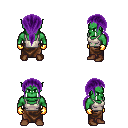
a pixel art fantasy rpg character, male body template, orc, green skin, white pirate shirt, robe skirt, purple ponytail hairstyle, gold gloves, brown shoes, four views (front, back, left, right), 2x2 character sprite sheet, small pixel art, hard edges, no anti-aliasing